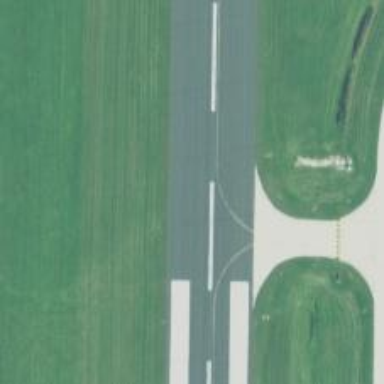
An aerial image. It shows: Runway surface made of asphalt at airport.